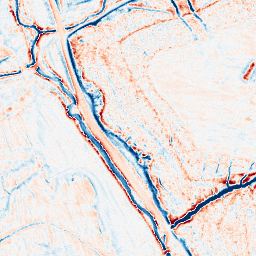
Category: edge_preserving
Decomposition family: anisotropic_diffusion
Decomposition parameters: iterations: 20
kappa: 100
gamma: 0.15
Upsampling method: quintic
Upsampling parameters: scale: 8
Upsampling scale: 8